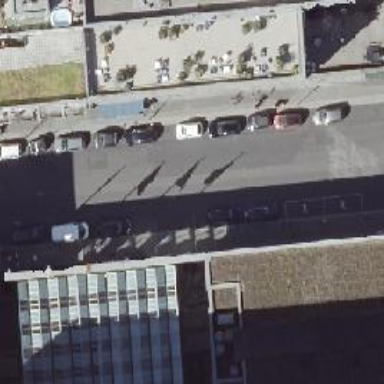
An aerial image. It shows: Residential road with asphalt surface and parallel parking lanes on both sides.